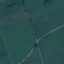
Land use / land cover: Pasture